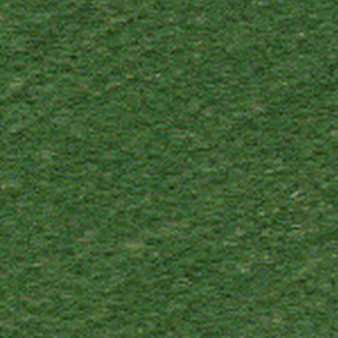
Label: other